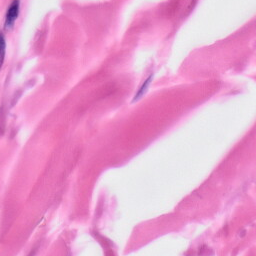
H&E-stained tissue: Skin